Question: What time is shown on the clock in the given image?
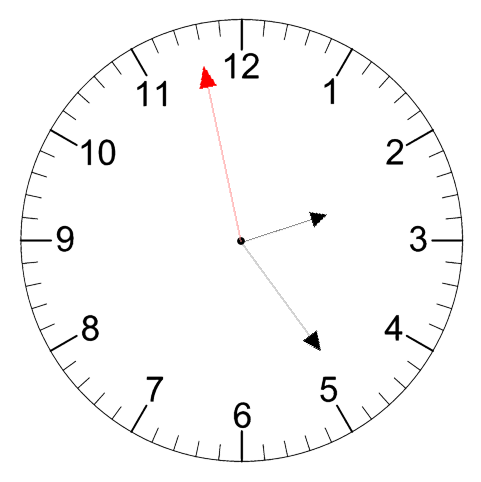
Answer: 02:23:58